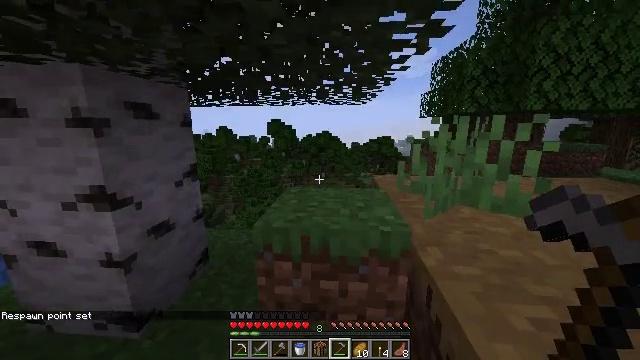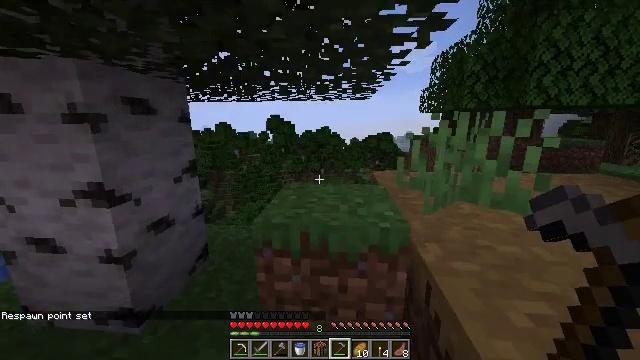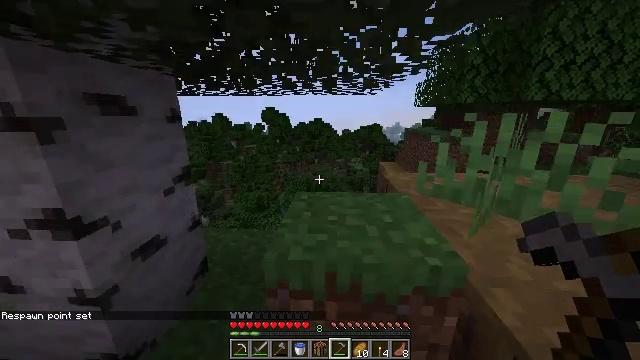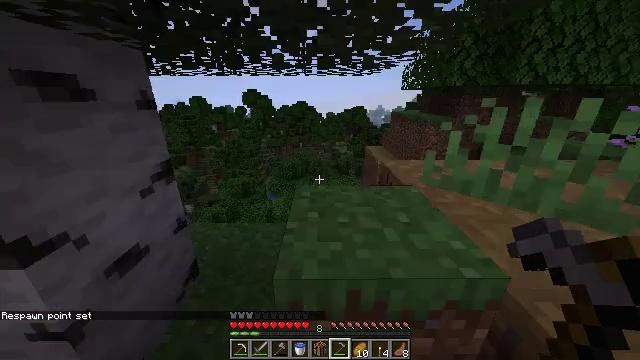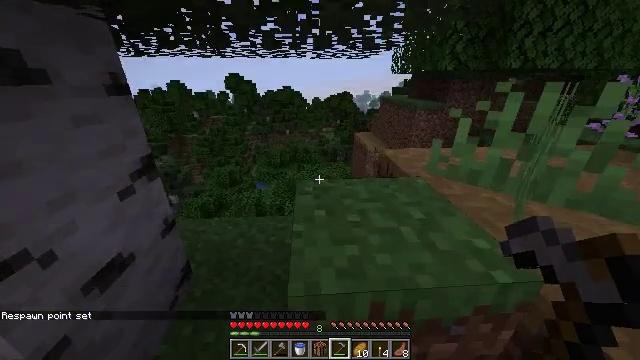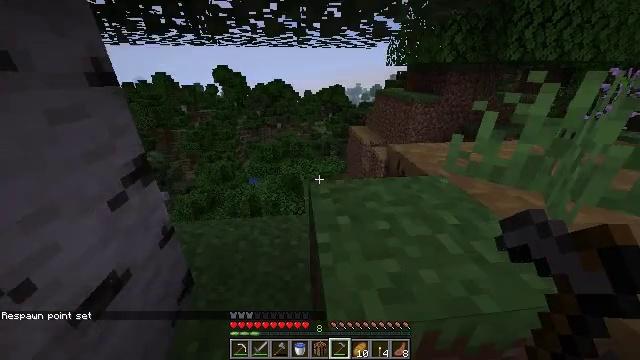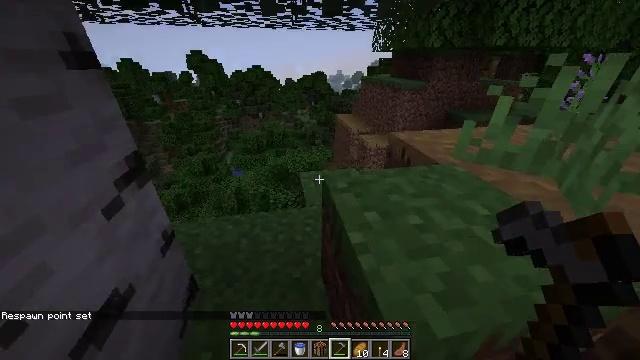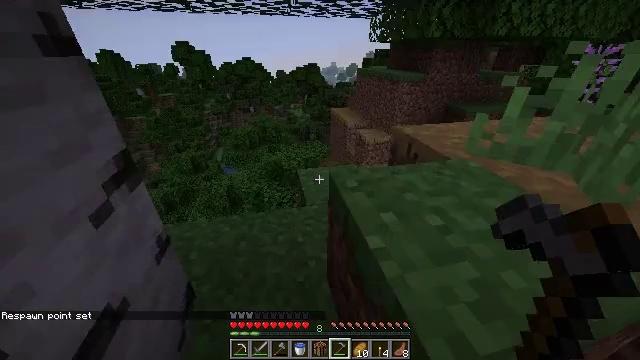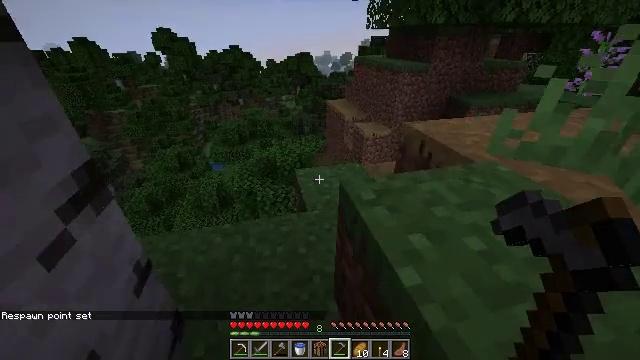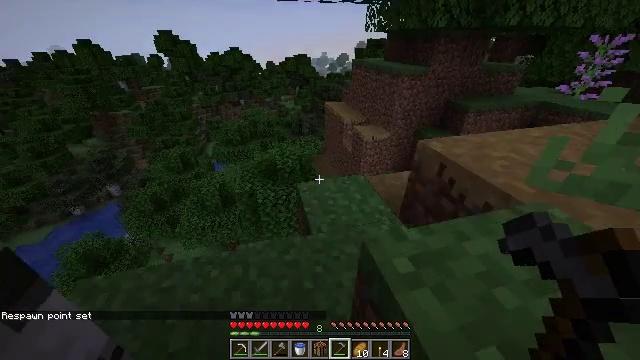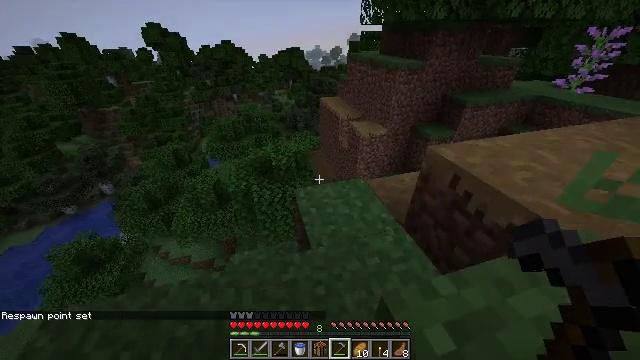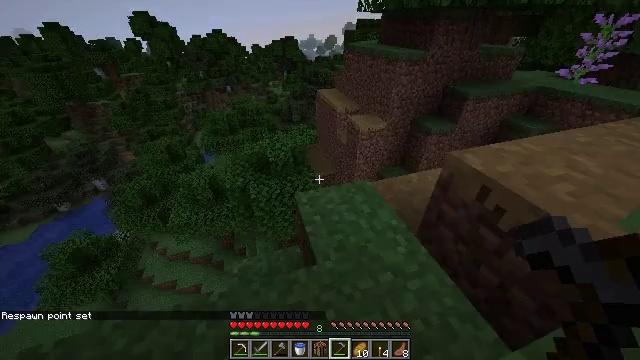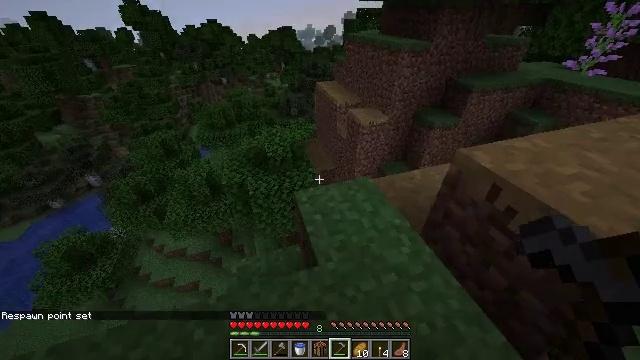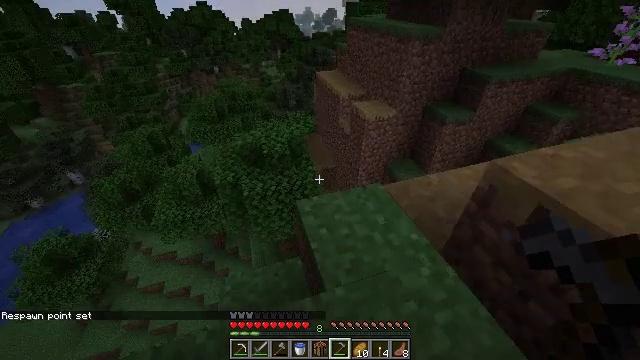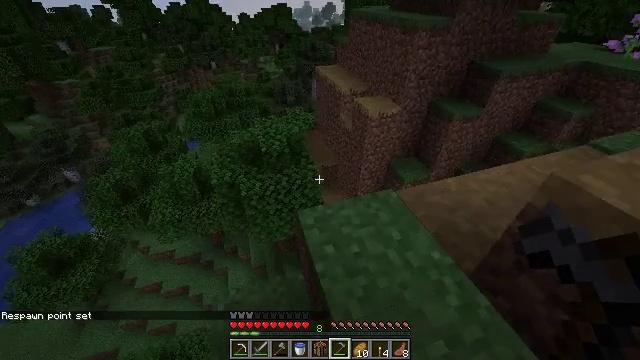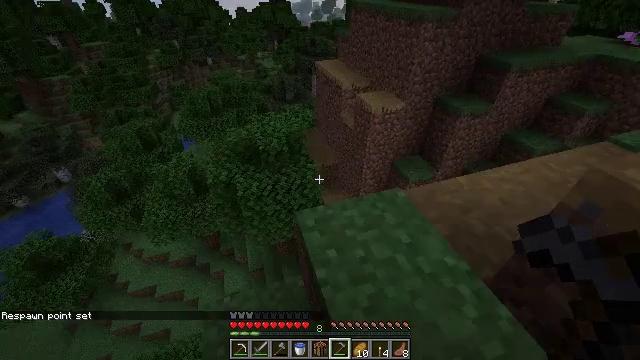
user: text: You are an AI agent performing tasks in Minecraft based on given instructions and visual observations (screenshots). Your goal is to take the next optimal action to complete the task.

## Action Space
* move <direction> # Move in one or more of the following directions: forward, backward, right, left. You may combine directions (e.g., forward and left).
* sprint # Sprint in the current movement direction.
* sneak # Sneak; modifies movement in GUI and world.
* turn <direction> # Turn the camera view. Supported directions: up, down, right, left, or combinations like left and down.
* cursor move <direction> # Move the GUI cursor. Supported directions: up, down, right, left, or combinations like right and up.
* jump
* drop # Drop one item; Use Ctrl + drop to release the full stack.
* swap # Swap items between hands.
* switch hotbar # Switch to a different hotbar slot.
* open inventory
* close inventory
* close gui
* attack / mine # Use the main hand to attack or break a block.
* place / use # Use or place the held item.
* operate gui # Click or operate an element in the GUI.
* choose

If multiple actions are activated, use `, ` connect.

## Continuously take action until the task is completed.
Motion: motion action
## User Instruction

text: Obtain wheat through crafting.
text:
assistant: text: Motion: move forward and move left, sprint, turn down
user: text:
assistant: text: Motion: move forward and move left, sprint, turn right and down
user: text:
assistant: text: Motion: move forward and move left, sprint, turn right and down
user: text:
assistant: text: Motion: move forward and move left, sprint, turn right and down
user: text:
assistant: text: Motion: move forward and move left, sprint, turn right and down
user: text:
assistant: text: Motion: move forward and move left, sprint, turn right and down
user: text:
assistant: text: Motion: move forward, sprint, turn right and down
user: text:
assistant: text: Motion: move forward, sprint, turn right and down
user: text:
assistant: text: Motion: move forward
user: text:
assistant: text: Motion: move forward, turn right and down
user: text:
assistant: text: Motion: move forward, turn right and down
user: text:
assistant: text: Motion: move forward, turn down
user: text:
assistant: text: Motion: move forward, sneak
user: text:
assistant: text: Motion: move forward, sneak
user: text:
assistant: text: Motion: move forward, sneak
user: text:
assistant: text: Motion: move forward, sneak
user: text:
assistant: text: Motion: move forward, sneak
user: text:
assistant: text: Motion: move forward, sneak, turn right and up
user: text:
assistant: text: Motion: move forward, sneak, turn right and up
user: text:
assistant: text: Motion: move forward, sneak, turn right and up
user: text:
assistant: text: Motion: move forward, sneak, turn up
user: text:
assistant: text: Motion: move forward, sneak
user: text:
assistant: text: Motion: move forward, sneak
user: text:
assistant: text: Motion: move forward, sneak
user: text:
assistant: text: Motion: move forward, sneak
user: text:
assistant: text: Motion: move forward, sneak
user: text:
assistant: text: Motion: move forward, sneak
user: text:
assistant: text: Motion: move forward, sneak
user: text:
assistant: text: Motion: move forward, sneak, turn left and down
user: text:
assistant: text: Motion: move forward, sneak, turn left and down